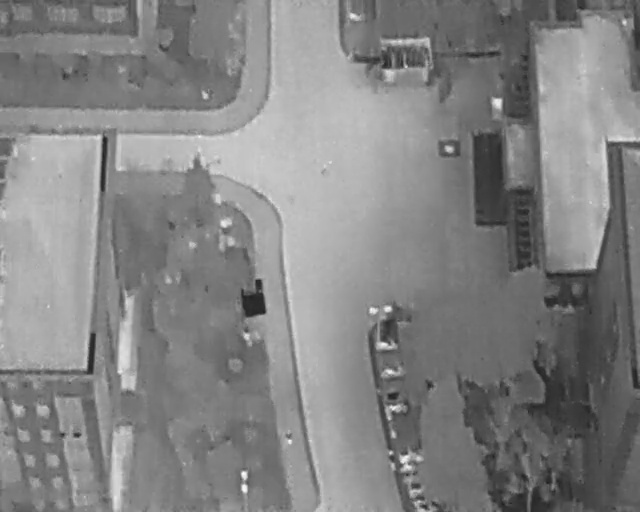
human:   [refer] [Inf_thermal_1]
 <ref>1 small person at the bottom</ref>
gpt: <box>[[44, 84, 46, 85, 2]]</box>

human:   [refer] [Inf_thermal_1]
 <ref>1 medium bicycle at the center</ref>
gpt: <box>[[59, 64, 61, 69, 2]]</box>